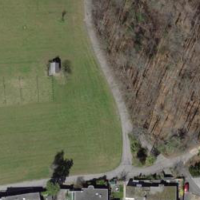
EUNIS habitat code: 44
Species observed at this site:
Fagus sylvatica